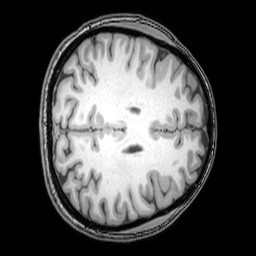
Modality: T1w
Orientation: axial
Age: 26
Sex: female
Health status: healthy
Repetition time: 0.081 s
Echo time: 0.037 s